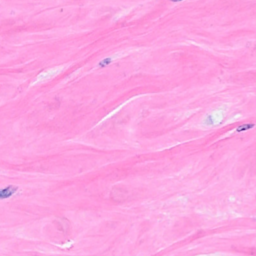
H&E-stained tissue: Breast